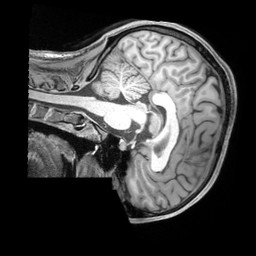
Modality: T1w
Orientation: sagittal
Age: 20
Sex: male
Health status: ill
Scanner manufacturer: siemens
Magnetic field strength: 3 T
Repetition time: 2.2 s
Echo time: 0.00218 s